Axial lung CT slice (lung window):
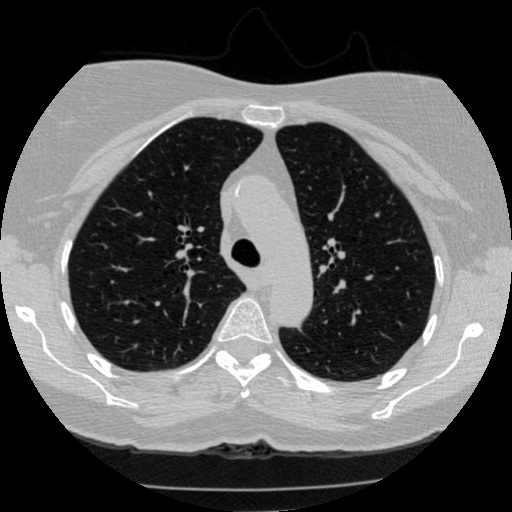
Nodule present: no